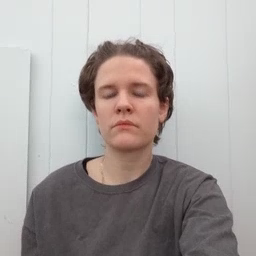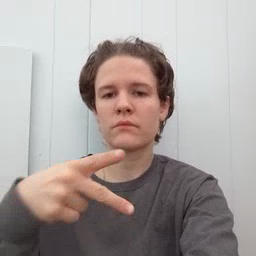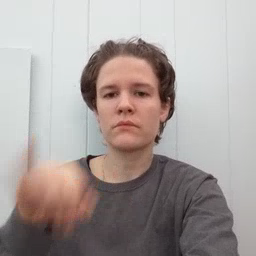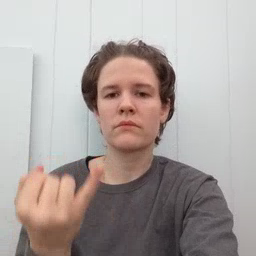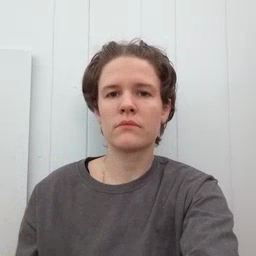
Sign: pajamas